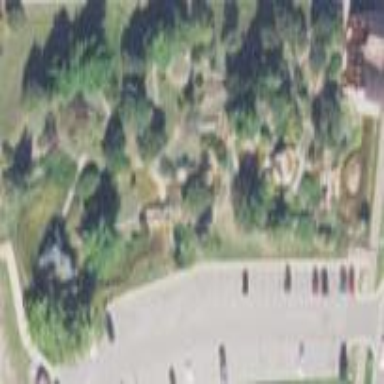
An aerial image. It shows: Miniature golf course.